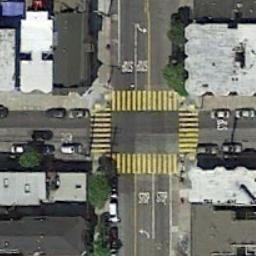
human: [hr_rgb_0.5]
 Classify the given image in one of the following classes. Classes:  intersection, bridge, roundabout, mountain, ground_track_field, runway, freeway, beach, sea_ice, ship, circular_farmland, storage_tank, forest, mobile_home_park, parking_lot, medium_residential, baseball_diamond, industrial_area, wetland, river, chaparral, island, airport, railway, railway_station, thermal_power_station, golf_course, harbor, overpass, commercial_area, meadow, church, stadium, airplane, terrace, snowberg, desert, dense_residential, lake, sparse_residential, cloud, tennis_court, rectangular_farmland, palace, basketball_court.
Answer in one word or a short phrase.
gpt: intersection